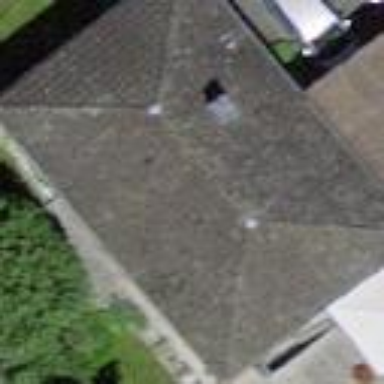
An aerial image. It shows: Building with hipped roof shape.